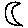
Label: moon